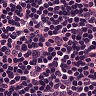
Metastatic tissue present: no